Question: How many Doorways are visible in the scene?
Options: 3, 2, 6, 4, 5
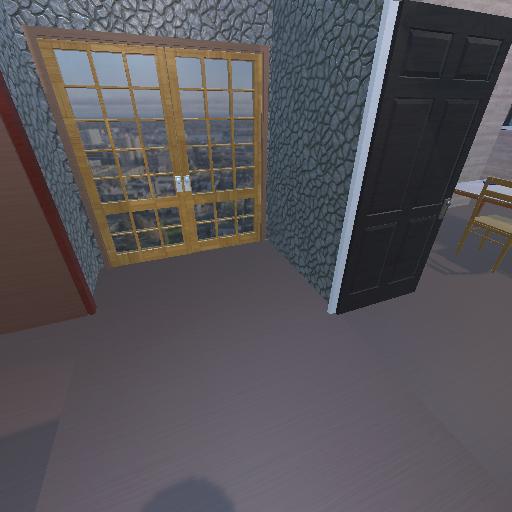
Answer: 3